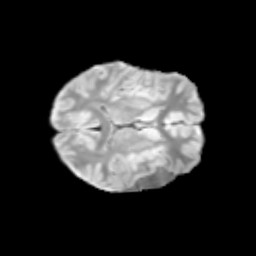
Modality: T2w
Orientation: axial
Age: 12
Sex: male
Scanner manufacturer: siemens
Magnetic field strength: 3 T
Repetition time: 3.8 s
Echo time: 0.07 s